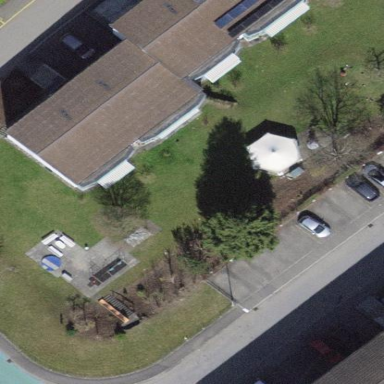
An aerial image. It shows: Street-side parking area.